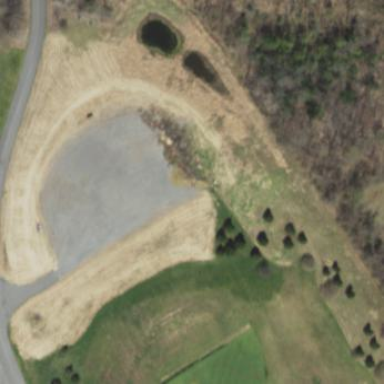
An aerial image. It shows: Golf bunker filled with natural sand.